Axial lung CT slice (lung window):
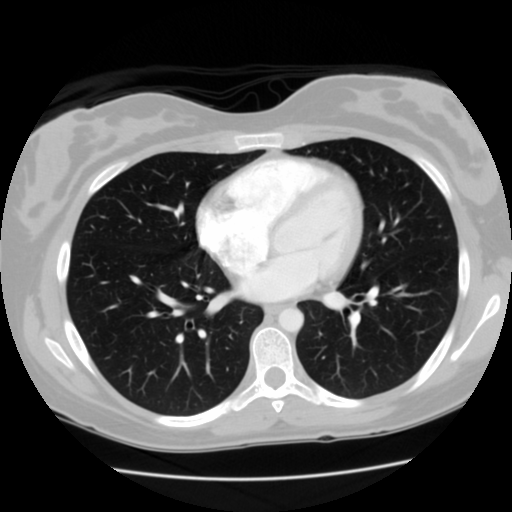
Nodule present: no